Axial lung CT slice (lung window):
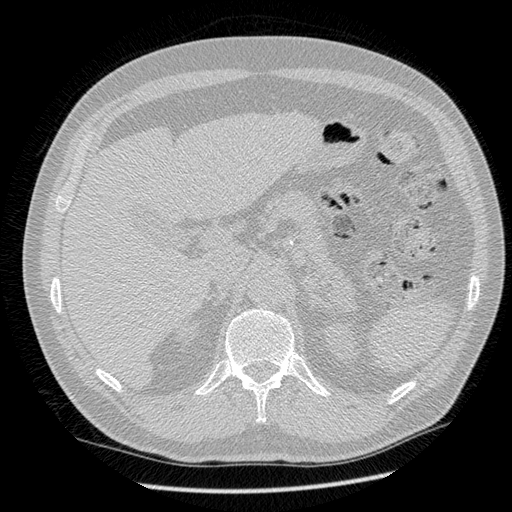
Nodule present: no